Question: I have a WinForms app targeting the .NET 4 Client Profile. However, when I try to run it on a machine that has only the Client Profile (and not the full/extended profile), I get ".NET Framework Initialization Error" saying I need to install ".NETFramework,Version=v4.0":

I've double-checked the project file to make sure that it is indeed targeting the client profile, and it is:
'''
<TargetFrameworkVersion>v4.0</TargetFrameworkVersion>
<TargetFrameworkProfile>Client</TargetFrameworkProfile>
'''
As are all of the projects it references. I'm not even sure where else to look - what is going on here?
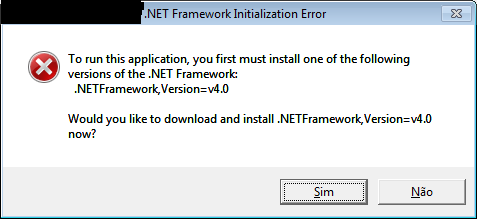
Answer: Check your app.configs and verify the supported runtime specified in the startup:
'''
<startup>
<supportedRuntime version="v4.0" sku=".NETFramework,Version=v4.0" />
</startup>
'''
should be replaced with
'''
<startup>
<supportedRuntime version="v4.0" sku=".NETFramework,Version=v4.0,Profile=Client" />
</startup>
'''